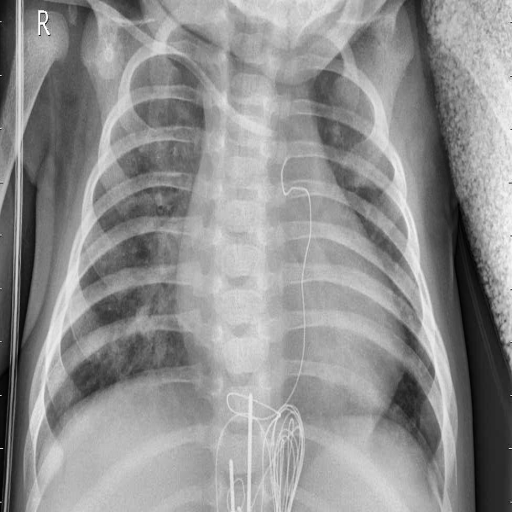
Finding: PNEUMONIA